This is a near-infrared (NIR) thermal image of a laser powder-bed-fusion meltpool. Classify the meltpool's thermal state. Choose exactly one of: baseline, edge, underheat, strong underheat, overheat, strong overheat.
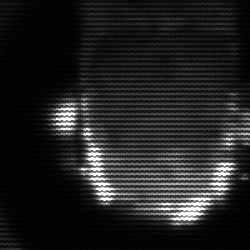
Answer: baseline